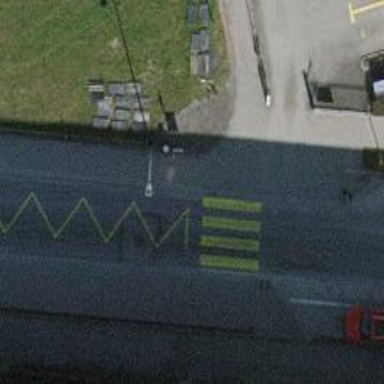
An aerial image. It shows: Uncontrolled road crossing.